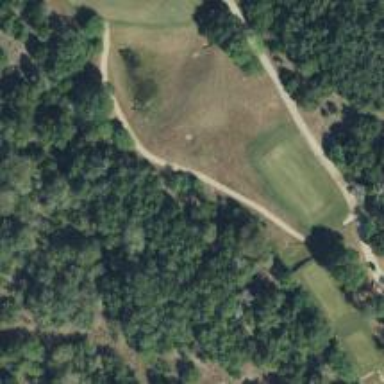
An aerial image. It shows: Service road used as golf cart path.